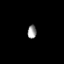
Tissue: prostate
Cell type: Myeloid cells
Senescence score: 0.8067
Nuclear area (px): 119
Mean DAPI intensity: 149.454